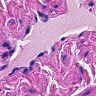
Metastatic tissue present: no